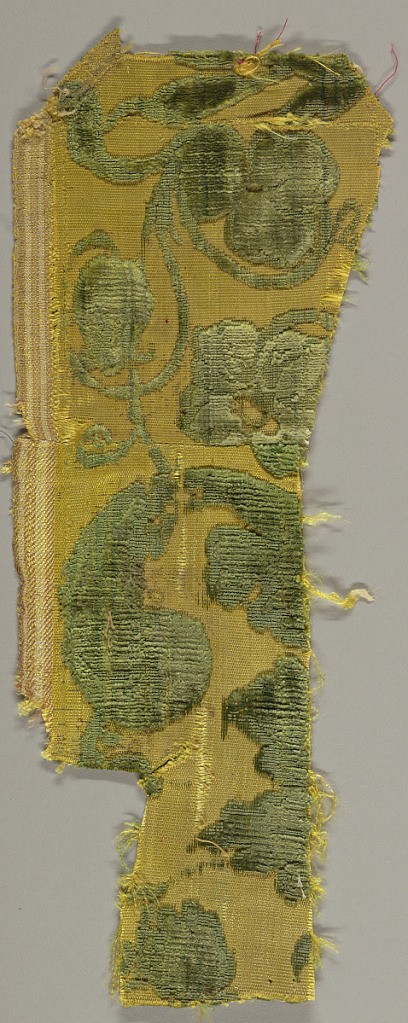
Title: Fragment
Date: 17th century
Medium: silk Technique: cut and uncut supplementary warp pile (velvet)
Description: Fragment of green cut and uncut velvet on yellow silk ground. Portion of curving large-scale flower and foliage design.